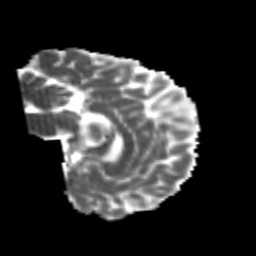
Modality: MD
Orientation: sagittal
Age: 25
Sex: female
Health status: healthy
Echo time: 0.074 s